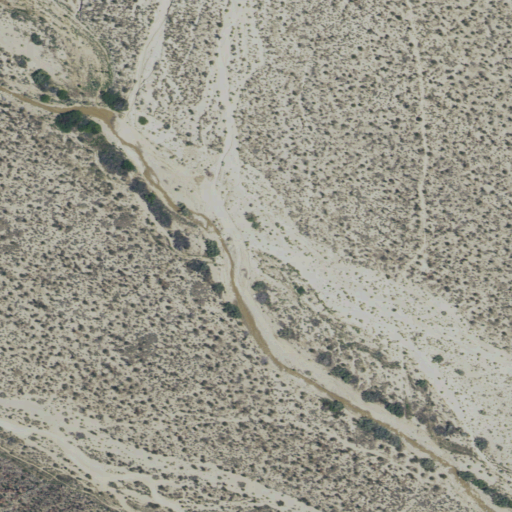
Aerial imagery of valley in California named Coyote Canyon containing barren land, shrub, open development, and woody wetlands